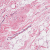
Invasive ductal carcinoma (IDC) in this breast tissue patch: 0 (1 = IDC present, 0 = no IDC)